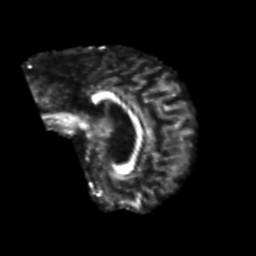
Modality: FA
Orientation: sagittal
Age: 68
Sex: male
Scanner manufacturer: siemens
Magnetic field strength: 3 T
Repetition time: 4.999 s
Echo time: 0.07946 s